Chest X-ray:
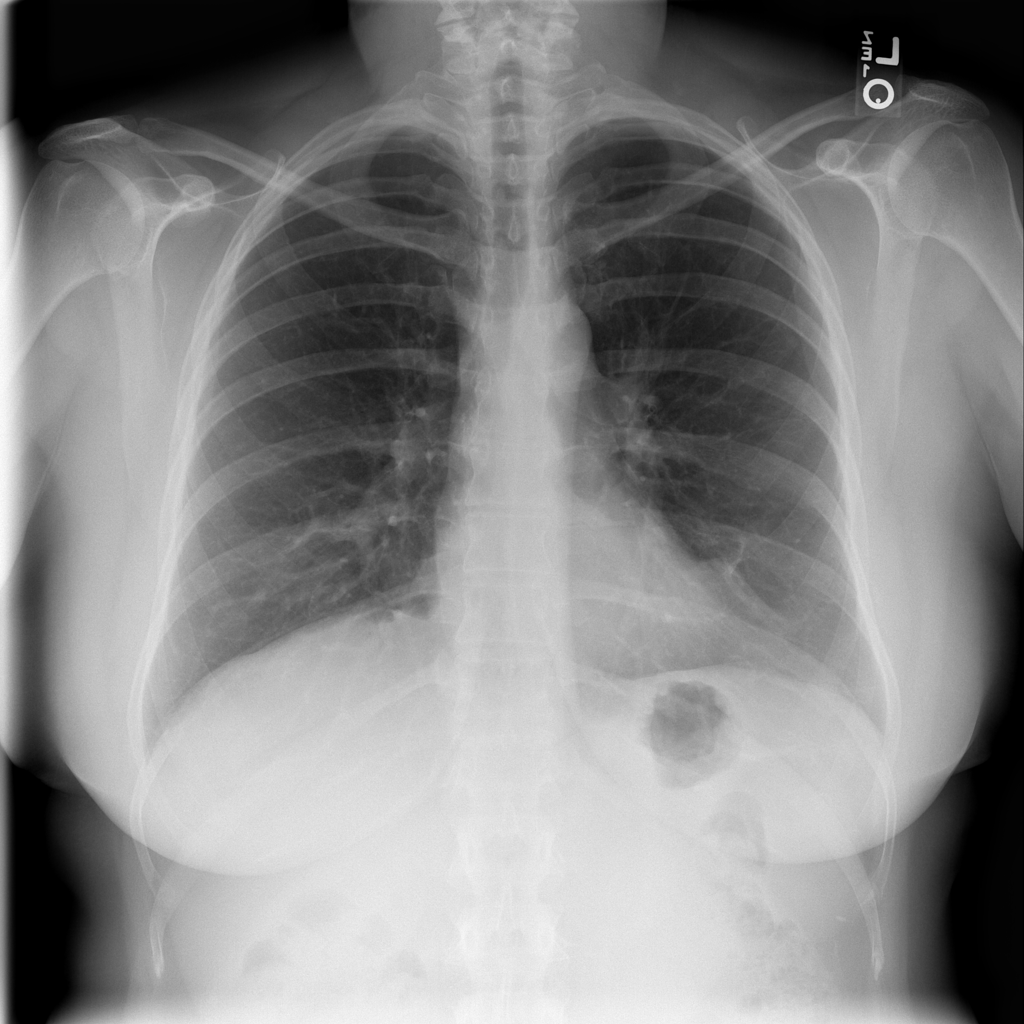
Findings: Fibrosis
No abnormal finding: no